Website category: sports
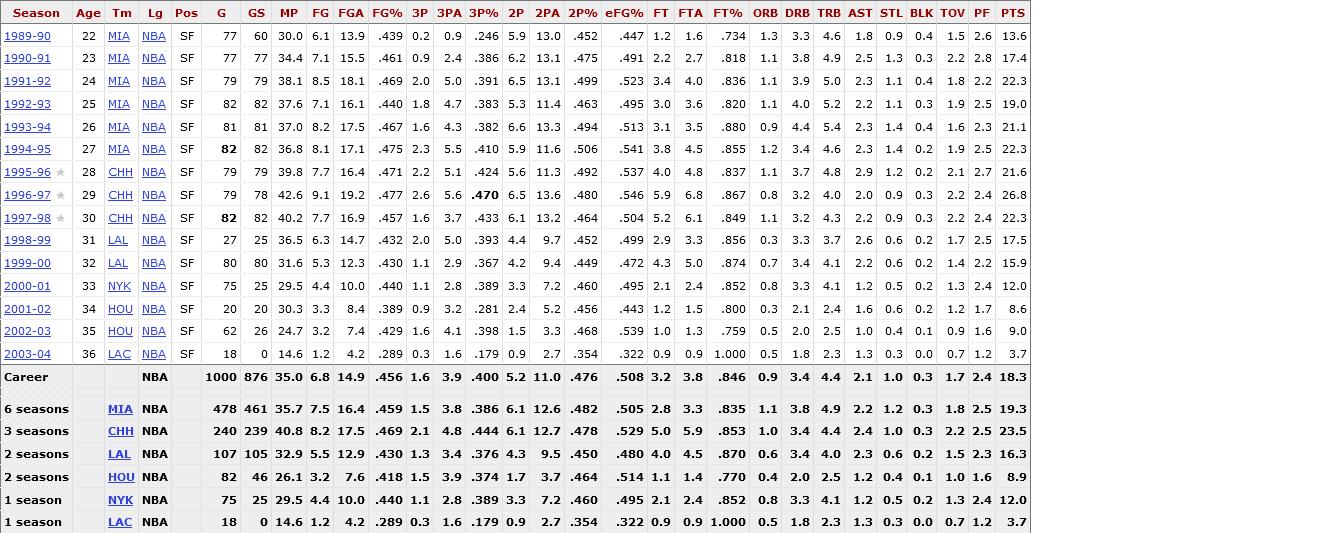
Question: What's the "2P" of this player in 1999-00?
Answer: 4.2

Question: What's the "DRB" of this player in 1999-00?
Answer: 3.4

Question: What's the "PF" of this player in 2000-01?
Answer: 2.4

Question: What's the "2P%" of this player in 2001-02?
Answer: .456

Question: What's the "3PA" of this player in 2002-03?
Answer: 4.1

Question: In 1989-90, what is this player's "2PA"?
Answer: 13.0

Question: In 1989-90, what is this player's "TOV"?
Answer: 1.5

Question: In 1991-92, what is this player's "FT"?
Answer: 3.4

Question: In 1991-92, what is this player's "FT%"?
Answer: .836

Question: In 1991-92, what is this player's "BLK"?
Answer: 0.4

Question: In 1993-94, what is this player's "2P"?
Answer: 6.6

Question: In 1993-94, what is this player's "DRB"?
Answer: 4.4

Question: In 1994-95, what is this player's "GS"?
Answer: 82

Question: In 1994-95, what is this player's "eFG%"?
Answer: .541

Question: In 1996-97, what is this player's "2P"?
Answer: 6.5

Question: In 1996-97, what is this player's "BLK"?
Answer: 0.3

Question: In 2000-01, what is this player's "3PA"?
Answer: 2.8

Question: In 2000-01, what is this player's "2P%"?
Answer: .460

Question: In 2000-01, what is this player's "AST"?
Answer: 1.2

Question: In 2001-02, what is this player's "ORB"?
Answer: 0.3

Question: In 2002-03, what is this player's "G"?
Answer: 62

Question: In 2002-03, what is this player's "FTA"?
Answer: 1.3

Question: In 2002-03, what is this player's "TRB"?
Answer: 2.5

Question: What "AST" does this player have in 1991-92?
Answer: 2.3

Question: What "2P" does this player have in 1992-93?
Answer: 5.3

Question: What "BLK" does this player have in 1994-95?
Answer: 0.2

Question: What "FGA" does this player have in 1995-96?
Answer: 16.4

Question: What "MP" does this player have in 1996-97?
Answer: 42.6

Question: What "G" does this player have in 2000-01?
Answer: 75

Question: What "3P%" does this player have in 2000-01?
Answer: .389

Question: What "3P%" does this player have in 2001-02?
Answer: .281

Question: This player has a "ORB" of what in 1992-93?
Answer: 1.1

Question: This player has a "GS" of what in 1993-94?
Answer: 81

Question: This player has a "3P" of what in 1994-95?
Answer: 2.3

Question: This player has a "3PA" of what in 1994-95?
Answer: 5.5

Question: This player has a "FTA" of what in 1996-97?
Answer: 6.8

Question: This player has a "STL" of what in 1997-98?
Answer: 0.9

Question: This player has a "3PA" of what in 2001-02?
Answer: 3.2

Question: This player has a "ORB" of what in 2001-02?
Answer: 0.3

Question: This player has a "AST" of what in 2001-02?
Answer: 1.6

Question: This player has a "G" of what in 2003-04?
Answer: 18

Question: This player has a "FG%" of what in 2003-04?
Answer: .289

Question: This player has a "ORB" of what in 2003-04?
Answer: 0.5

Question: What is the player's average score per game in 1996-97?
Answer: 26.8

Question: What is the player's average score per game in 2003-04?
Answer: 3.7

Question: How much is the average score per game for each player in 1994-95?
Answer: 22.3

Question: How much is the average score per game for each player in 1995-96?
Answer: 21.6

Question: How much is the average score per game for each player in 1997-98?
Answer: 22.3

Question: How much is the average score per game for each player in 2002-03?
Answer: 9.0

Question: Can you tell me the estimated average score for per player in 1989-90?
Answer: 13.6

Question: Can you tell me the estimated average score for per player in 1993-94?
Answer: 21.1

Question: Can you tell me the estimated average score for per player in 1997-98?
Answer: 22.3

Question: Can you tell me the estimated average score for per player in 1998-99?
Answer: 17.5

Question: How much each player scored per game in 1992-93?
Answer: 19.0

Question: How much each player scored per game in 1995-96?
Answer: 21.6

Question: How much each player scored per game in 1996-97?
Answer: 26.8

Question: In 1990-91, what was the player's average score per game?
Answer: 17.4

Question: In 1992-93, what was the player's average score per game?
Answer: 19.0

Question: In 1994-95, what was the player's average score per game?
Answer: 22.3

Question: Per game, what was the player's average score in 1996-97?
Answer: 26.8

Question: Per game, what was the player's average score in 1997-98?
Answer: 22.3

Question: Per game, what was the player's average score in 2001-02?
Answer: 8.6

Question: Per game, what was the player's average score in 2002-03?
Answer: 9.0